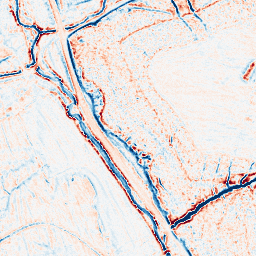
Category: edge_preserving
Decomposition family: bilateral
Decomposition parameters: d: 9
sigma_color: 50
sigma_space: 50
Upsampling method: bicubic
Upsampling parameters: scale: 8
Upsampling scale: 8